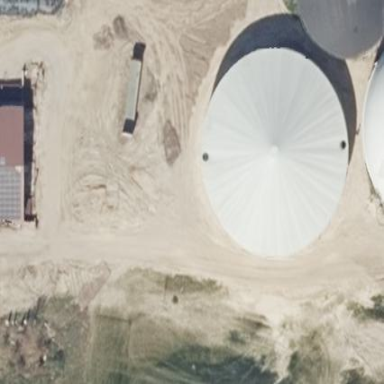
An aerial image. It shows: Silo.